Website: walmart
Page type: customer-info-address
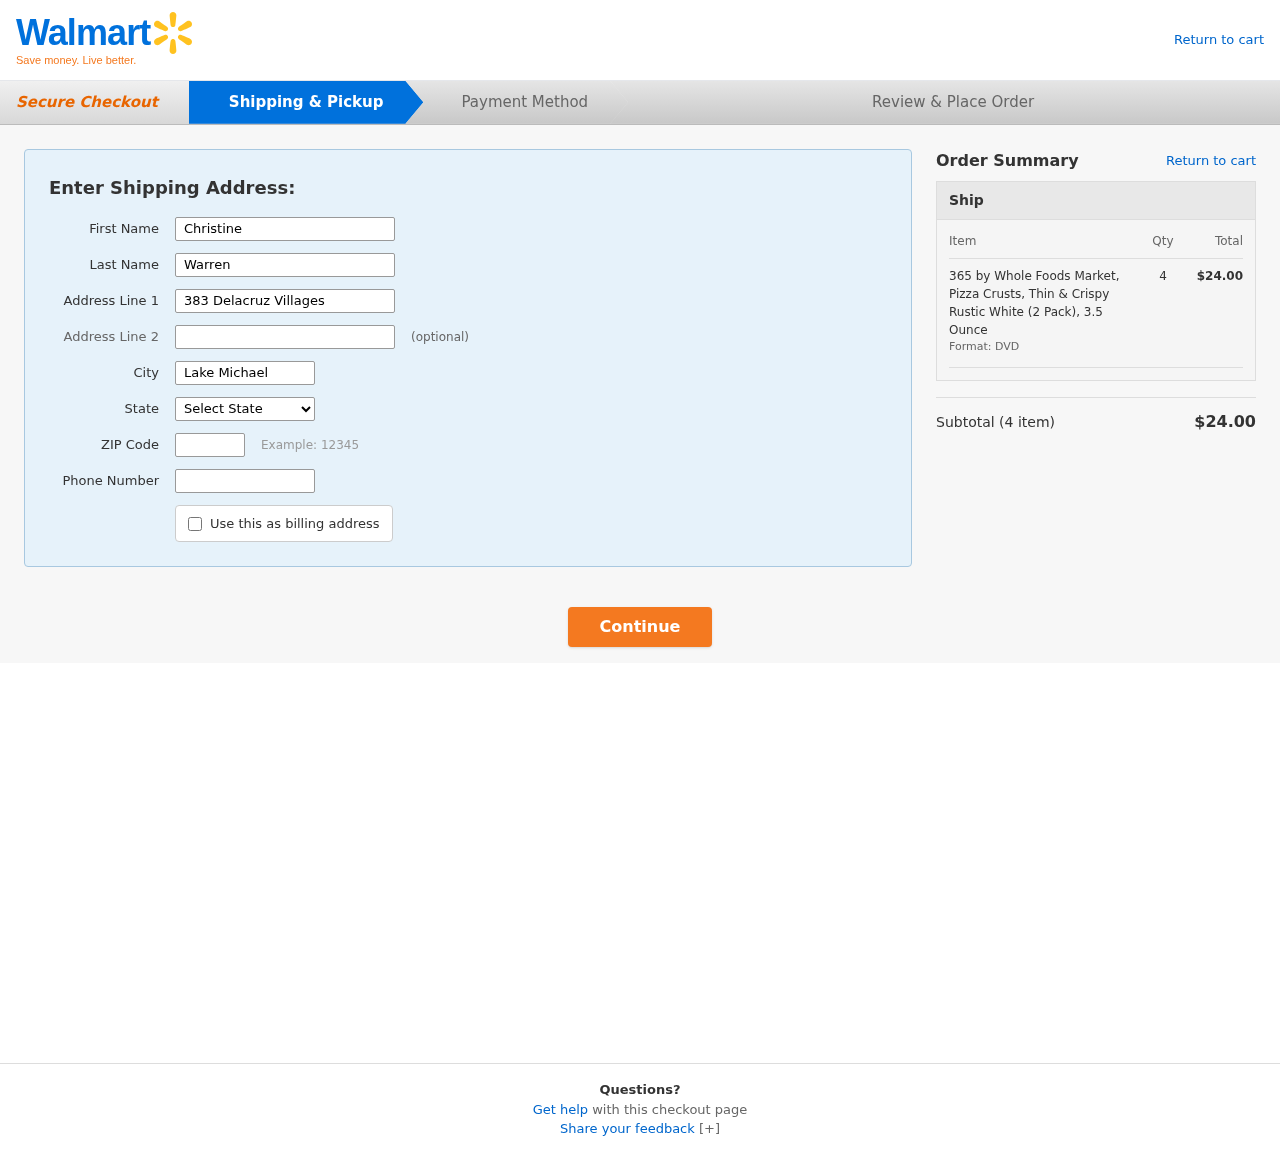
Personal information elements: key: PII_CITY
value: Lake Michaelfort
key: PII_FIRSTNAME
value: Christine
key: PII_LASTNAME
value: Warren
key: PII_PHONE
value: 2284899166
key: PII_POSTCODE
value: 86081
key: PII_STATE
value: VI
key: PII_STREET
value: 383 Delacruz Villages
Product elements: key: PRODUCT1_NAME
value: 365 by Whole Foods Market, Pizza Crusts, Thin & Crispy Rustic White (2 Pack), 3.5 Ounce
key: PRODUCT1_QUANTITY
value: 4
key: PRODUCT1_LINE_TOTAL
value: $24.00
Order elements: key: ORDER_NUM_ITEMS
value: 4
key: ORDER_SUBTOTAL
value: $24.00